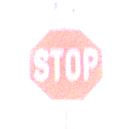
Verkehrszeichen: Stop
Zusatzzeichen oben: RichtungsangabeDurchPfeile9
Umgebung: Outdoor, Nature
Tageszeit: Midday
Wetter: PartlyCloudy
Licht: Natural
Jahreszeit: NotSpecified
Kontrast: MediumContrast